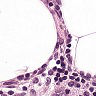
Metastatic tissue present: no